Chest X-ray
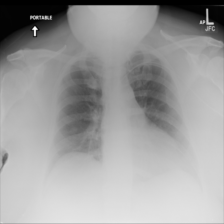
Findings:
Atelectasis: negative
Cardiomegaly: negative
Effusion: negative
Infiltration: negative
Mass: negative
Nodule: negative
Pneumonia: negative
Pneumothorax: negative
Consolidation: negative
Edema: negative
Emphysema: negative
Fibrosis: negative
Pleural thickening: negative
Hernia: negative